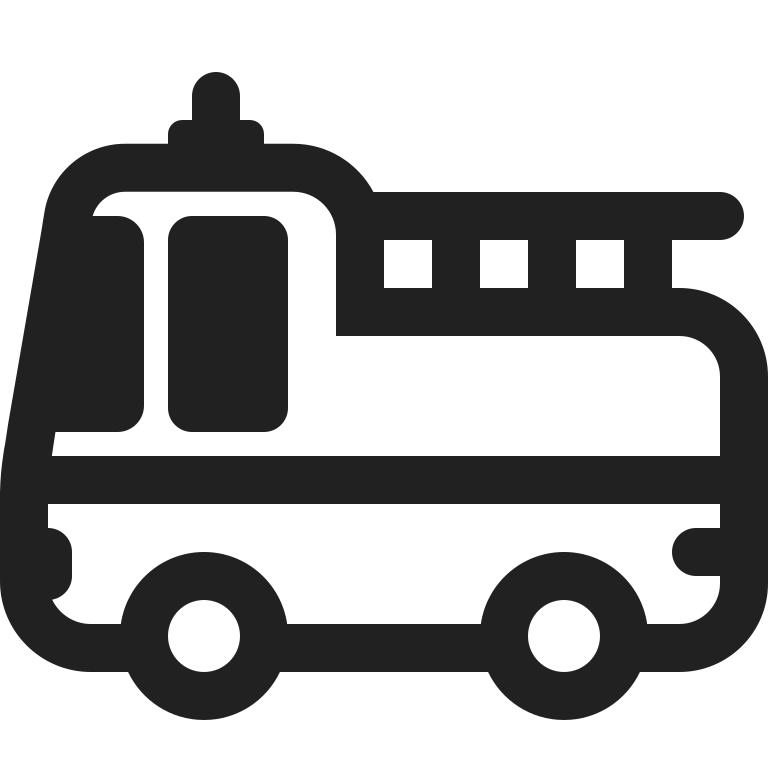
fire engine high contrast